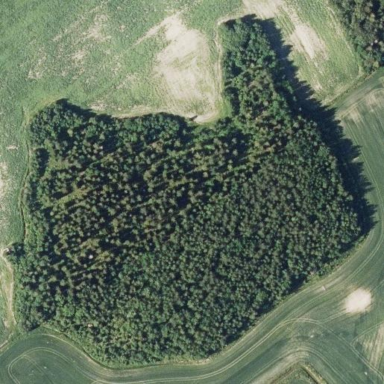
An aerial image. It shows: Forest area.